Question: i created an app and set my web URL which is <URL>"
the plugin is working great and i can see comments and even share and like.
how can i fix that?
here is a print screen:

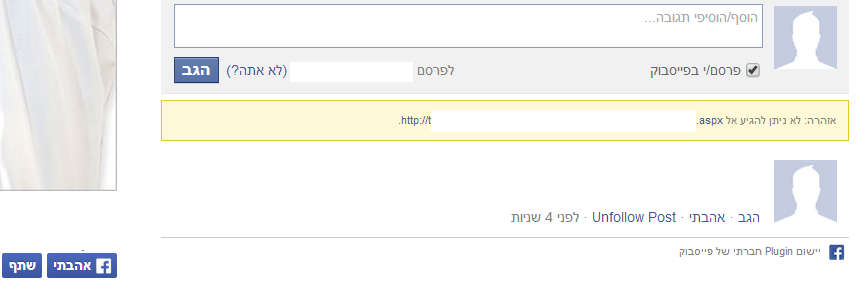
Answer: problem found. we have a loadbalancer that causes that in the inner server he sees itself as http and in the outer is actually https. i had to manually add the "s" to the output.
thx for all the help!